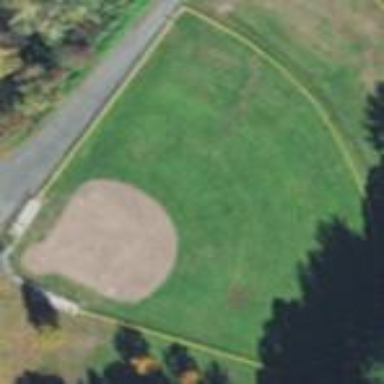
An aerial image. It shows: Baseball pitch for leisure and sports activities.